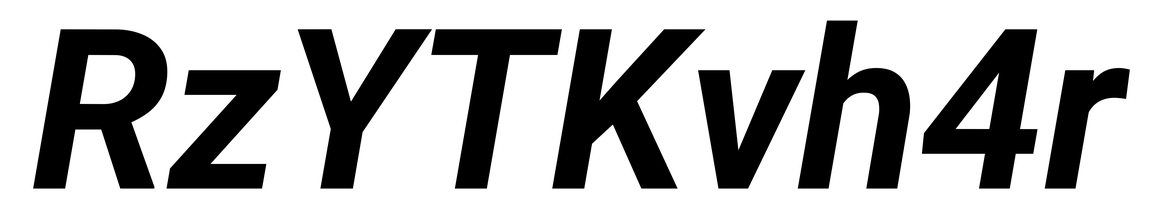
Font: Roboto-Italic_Bold_Italic